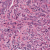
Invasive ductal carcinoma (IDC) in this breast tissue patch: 0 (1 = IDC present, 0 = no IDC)